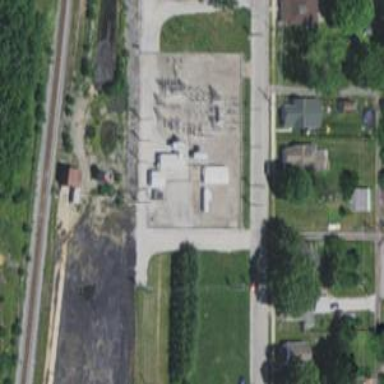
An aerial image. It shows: Power substation.